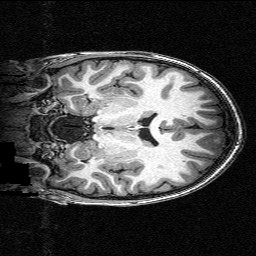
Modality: T1w
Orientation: coronal
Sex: female